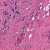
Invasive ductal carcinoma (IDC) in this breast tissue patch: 1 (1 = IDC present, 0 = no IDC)